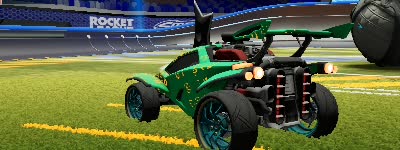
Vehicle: octane